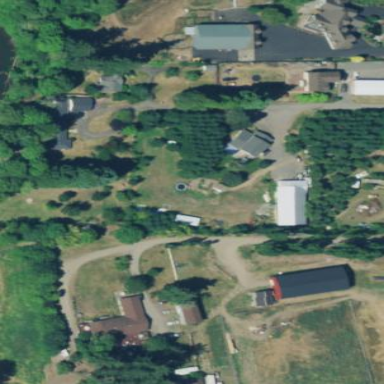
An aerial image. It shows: Residential area in rural setting.